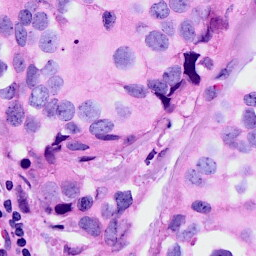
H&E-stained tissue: Breast